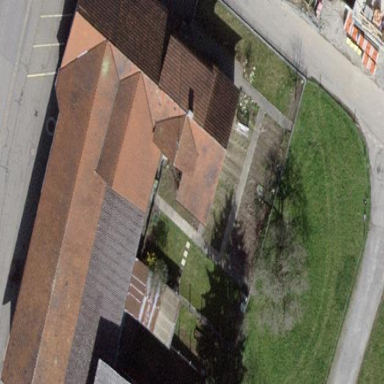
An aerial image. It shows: Public building.